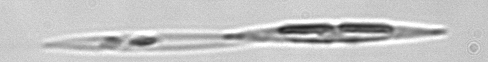
Label: Pseudo-nitzschia